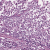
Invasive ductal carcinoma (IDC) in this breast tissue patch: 1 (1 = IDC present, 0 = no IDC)